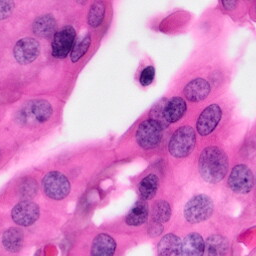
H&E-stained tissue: Pancreatic